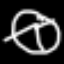
Label: clock